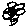
Label: flower